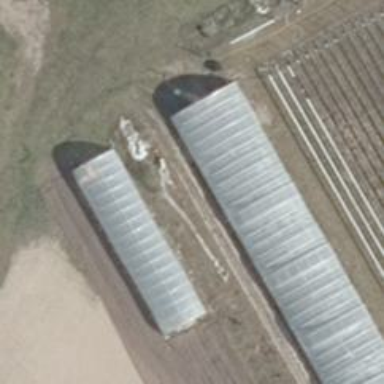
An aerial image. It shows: Greenhouse.